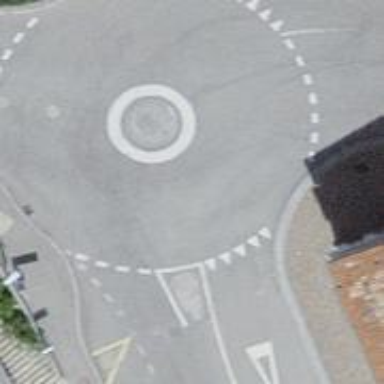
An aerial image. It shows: Mini roundabout on the road.